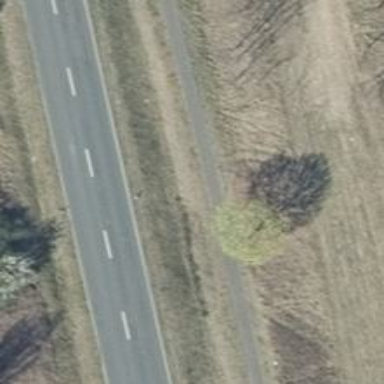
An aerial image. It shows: Deciduous tree with broadleaved leaves.